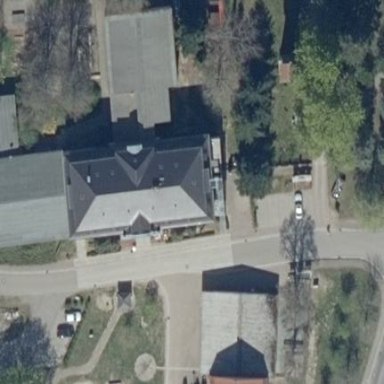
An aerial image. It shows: Manor castle with hipped roof along its orientation.